Question: I'm trying to display a block of text in a frame when the user clicks the menu button titled "Rules". Somehow nothing displays when I click Rules.
So my question is, why is there nothing displaying when I click Rules.
I thought adding ActionListener to rules would mean that when Rules is clicked it will pop up a new frame with the title "Rules" and inside the frame there will be a message saying "Write rules here...".
Here is my code:
'''
import java.awt.*;
import java.awt.event.*;
import javax.swing.*;
public class CheckerProgram{
public static int rows = 8;
public static int columns = 8;
public static Color color1 = Color.BLACK;
public static Color color2 = Color.RED;
public static void main( String[] args ){
JFrame window = new JFrame("Checkers");
window.setSize( 800, 800 );
window.setTitle("Checkers!");
Container pane = window.getContentPane();
pane.setLayout(new GridLayout(rows, columns));
window.setDefaultCloseOperation( JFrame.EXIT_ON_CLOSE );
Color temp;
for( int i=0; i<rows; i++ ){
if( i%2 == 0 ){
temp = color1;
}
else{
temp = color2;
}
for( int j=0; j<columns; j++ ){
JPanel panel = new JPanel();
panel.setBackground(temp);
if( temp.equals(color1)){
temp = color2;
}
else{
temp = color1;
}
pane.add(panel);
}
}
window.setVisible(true);
JMenuBar menuBar = new JMenuBar();
window.setJMenuBar(menuBar);
// Display options ex, new game, surrender, close game.
JMenu options = new JMenu("Options");
menuBar.add(options);
JMenuItem newGame = new JMenuItem("New Game");
JMenuItem surrender = new JMenuItem("Surrender");
JMenuItem closeGame = new JMenuItem("Close Game");
options.add(newGame);
options.add(surrender);
options.add(closeGame);
// Action button for Close Game under Options menu
class closeGameAction implements ActionListener{
public void actionPerformed( ActionEvent e ){
System.exit(0);
}
}
closeGame.addActionListener( new closeGameAction() );
// Display scores for both players
JMenu scores = new JMenu("Scores");
menuBar.add(scores);
// Display rules for game
JMenu rules = new JMenu("Rules");
menuBar.add(rules);
rules.addActionListener( new rulesAction() );
} // End of main
static class rulesAction implements ActionListener{
public void actionPerformed( ActionEvent e ){
JFrame displayRules = new JFrame("Rules");
displayRules.setVisible(true);
displayRules.setSize( 300, 300 );
JLabel label = new JLabel("Write rules here...");
JPanel panel = new JPanel();
panel.add(label);
displayRules.add(panel);
}
}
}
'''
Here's a screenshot of the main frame. So up there there's a menu option called "Rules" when I click it nothing happens.

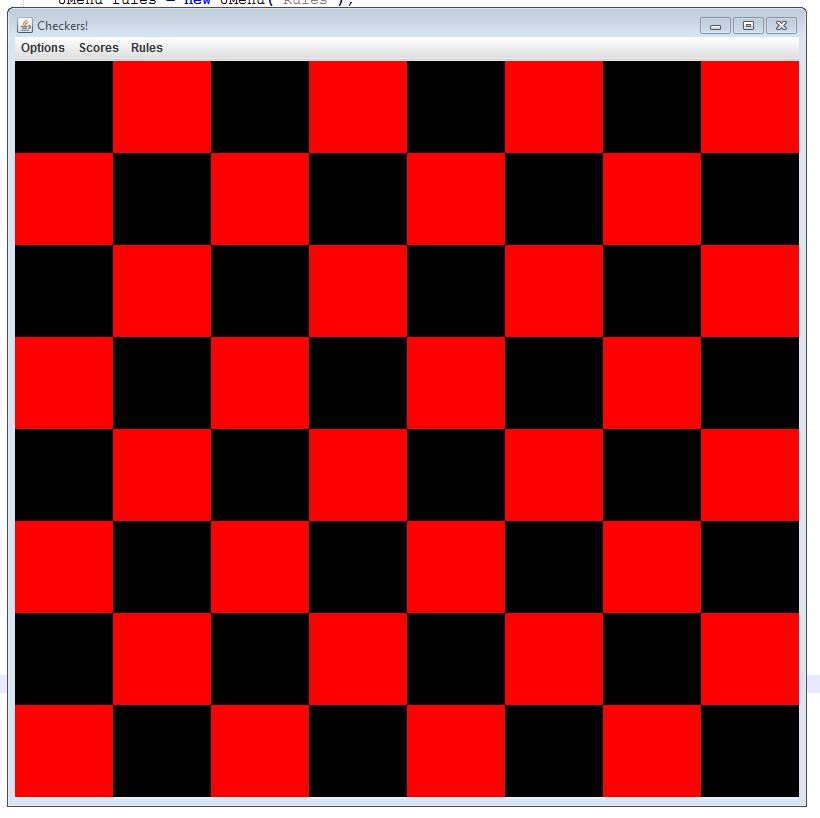
Answer: You need a JMenuItem to prompt the window.
'''
JMenu rules = new JMenu("Rules");
JMenuItem jmiRules = new JMenuItem("Rules");
rules.add(jmiRules);
menuBar.add(rules);
jmiRules.addActionListener( new rulesAction() );
'''
Also put the 'displayRules.setVisible(true);' at the end of the 'actionPerformed' so everything is added before displayed
Also put the 'window.setVisible(true);' at the end of the 'main'. It's causing a delay of the menuBar. You should add all you components before making screen visible.